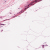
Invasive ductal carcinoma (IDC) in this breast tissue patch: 0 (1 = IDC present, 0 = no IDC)